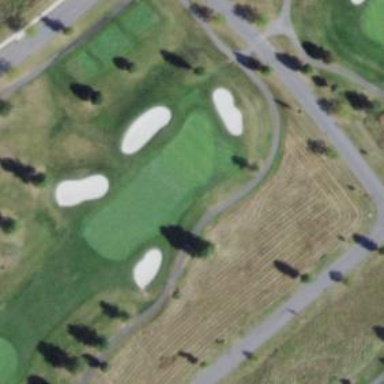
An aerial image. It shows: Golf hole.